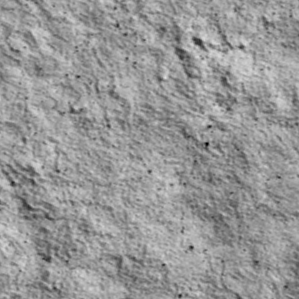
Label: non_frost